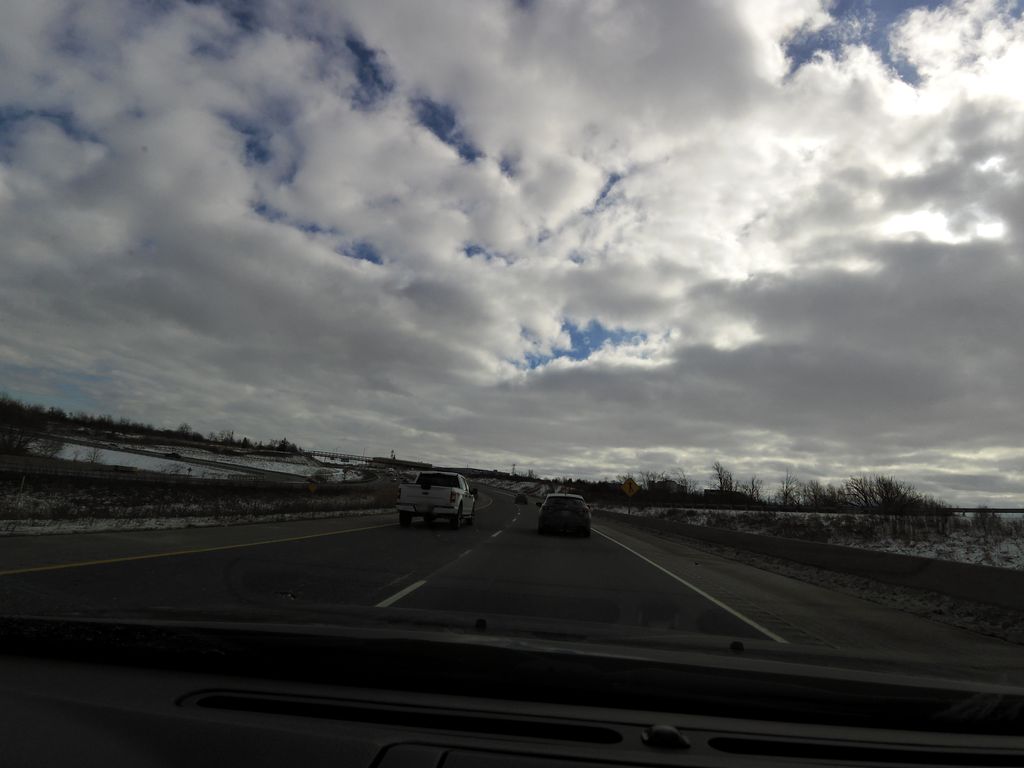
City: hamilton